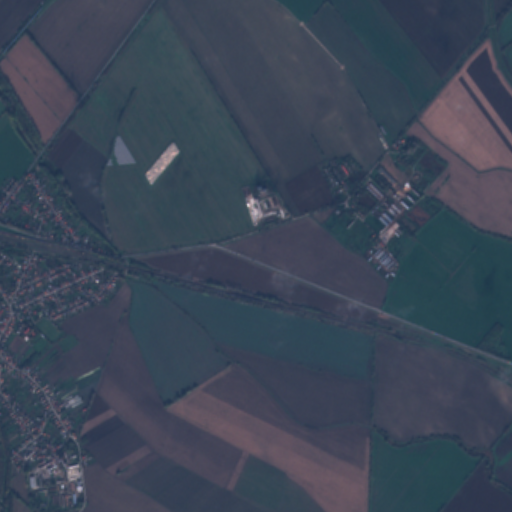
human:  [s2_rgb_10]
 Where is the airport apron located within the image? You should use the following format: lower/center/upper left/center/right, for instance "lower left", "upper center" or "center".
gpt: The airport apron is located in the upper right of the image.
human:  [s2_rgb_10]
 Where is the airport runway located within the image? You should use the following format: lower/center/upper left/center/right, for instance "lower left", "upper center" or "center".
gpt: The airport runway is located in the upper right of the image.
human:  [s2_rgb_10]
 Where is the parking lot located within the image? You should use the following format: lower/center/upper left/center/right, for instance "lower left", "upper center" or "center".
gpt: The parking lot is located in the lower left of the image.
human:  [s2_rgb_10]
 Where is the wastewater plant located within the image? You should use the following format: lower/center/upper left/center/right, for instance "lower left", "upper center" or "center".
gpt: The wastewater plant is located in the lower left of the image.
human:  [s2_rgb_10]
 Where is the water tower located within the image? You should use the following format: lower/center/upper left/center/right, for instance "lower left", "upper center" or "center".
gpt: The water tower is located in the lower left of the image.
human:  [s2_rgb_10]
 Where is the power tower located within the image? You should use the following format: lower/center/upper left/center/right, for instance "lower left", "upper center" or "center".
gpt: There is no power tower in the image.